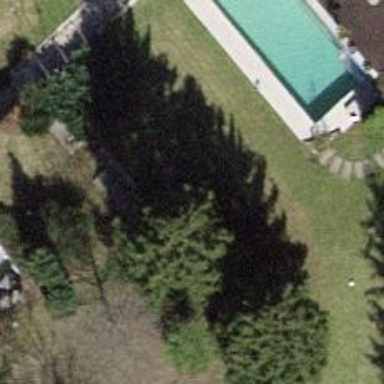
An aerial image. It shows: Swimming pool located in leisure land.